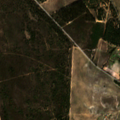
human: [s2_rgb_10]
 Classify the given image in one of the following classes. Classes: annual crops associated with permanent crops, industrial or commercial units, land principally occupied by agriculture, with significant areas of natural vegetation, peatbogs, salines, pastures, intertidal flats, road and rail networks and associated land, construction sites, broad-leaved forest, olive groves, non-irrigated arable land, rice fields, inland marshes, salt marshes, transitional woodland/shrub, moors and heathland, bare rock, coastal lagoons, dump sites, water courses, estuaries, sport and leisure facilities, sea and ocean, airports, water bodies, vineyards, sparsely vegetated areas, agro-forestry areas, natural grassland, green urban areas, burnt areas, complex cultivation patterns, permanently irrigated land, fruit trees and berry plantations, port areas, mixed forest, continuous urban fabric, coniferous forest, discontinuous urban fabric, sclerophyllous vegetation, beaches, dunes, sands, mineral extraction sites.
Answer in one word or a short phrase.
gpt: non-irrigated arable land, complex cultivation patterns, sclerophyllous vegetation, transitional woodland/shrub